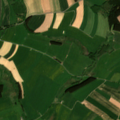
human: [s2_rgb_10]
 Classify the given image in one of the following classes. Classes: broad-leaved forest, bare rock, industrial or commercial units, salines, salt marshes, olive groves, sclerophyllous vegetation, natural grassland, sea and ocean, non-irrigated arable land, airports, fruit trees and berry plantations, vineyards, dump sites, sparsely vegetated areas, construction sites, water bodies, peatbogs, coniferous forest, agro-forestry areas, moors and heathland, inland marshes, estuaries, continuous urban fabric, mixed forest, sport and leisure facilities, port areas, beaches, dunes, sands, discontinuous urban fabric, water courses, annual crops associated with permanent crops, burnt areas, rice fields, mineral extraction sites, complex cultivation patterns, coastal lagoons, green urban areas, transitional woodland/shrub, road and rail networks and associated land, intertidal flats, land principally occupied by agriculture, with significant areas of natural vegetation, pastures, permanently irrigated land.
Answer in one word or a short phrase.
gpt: non-irrigated arable land, complex cultivation patterns